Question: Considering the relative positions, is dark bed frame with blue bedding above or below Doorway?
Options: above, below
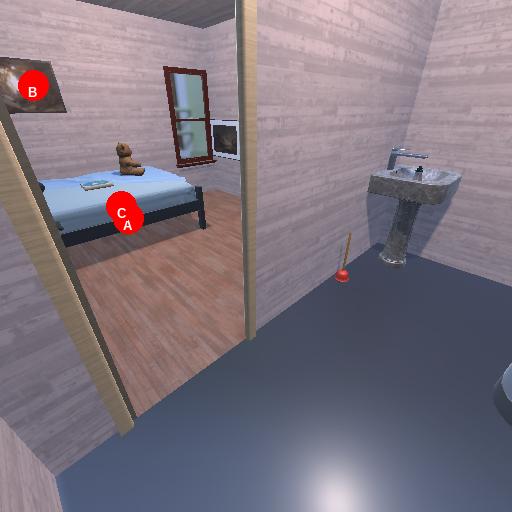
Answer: above